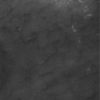
Label: not_dusty